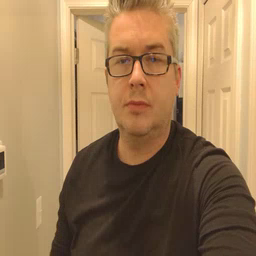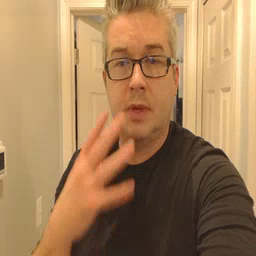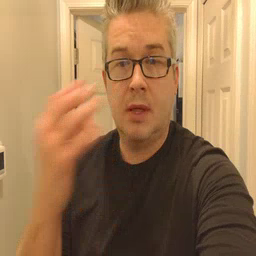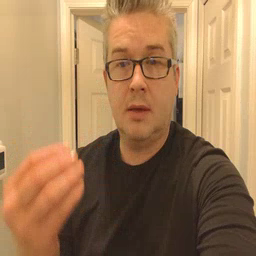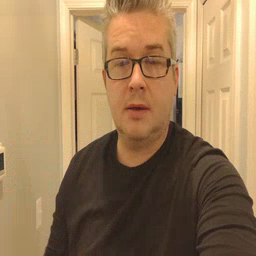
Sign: go